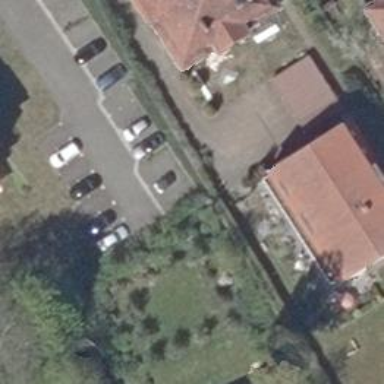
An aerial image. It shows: Parking entrance.